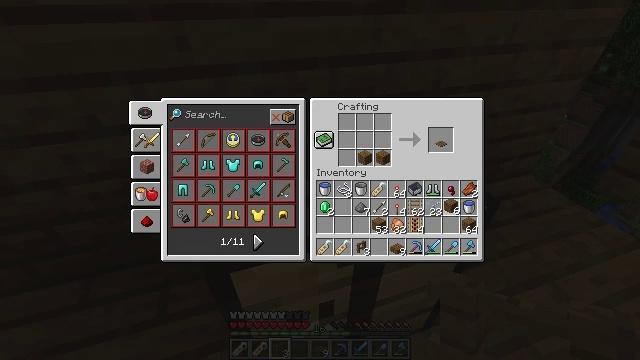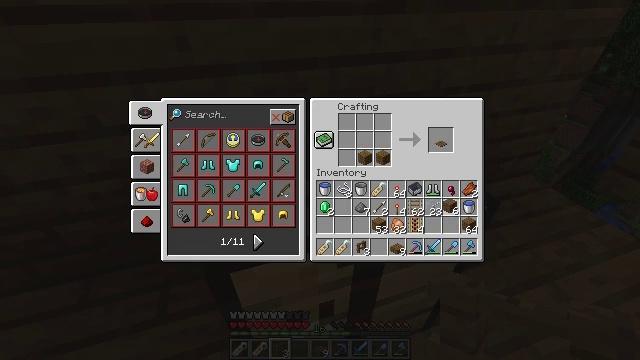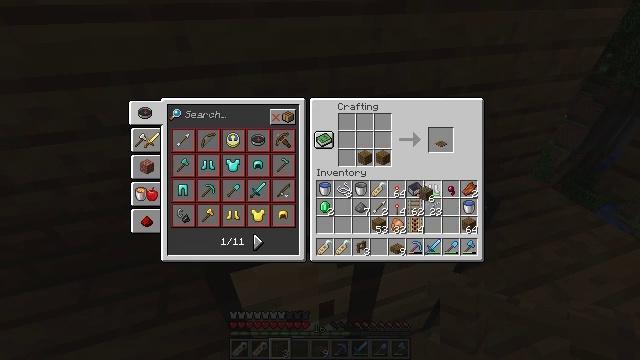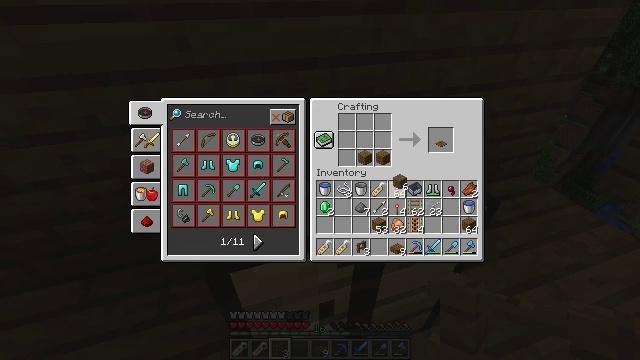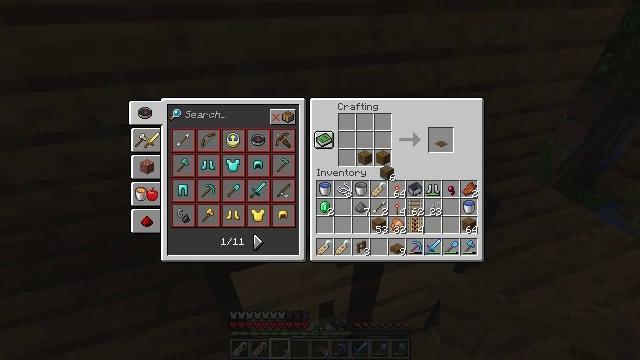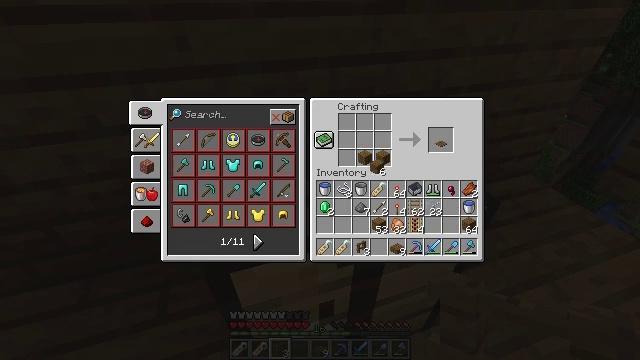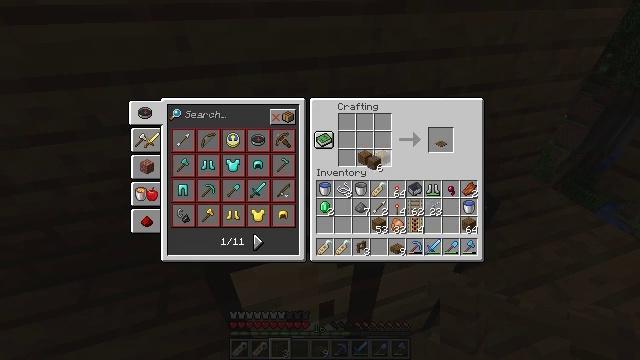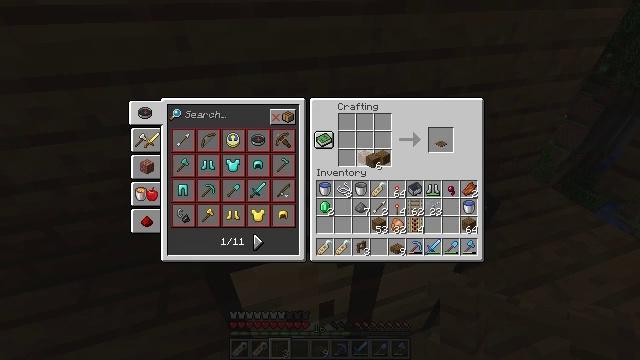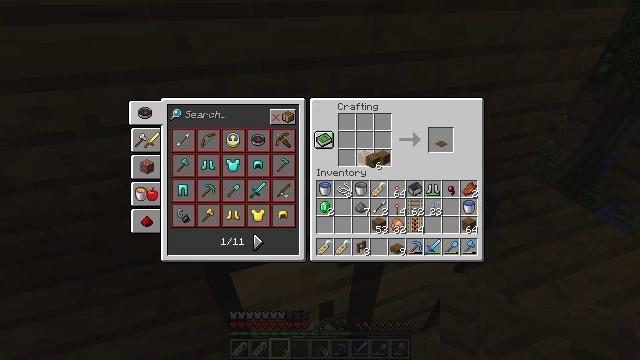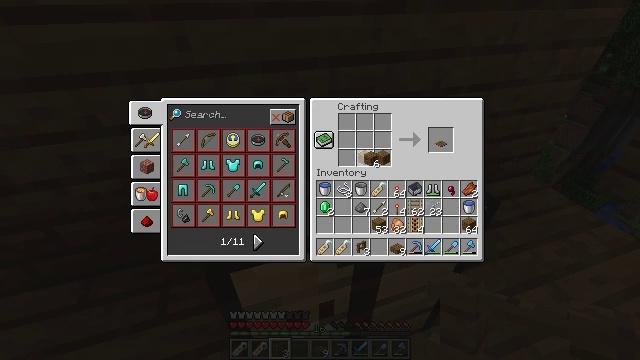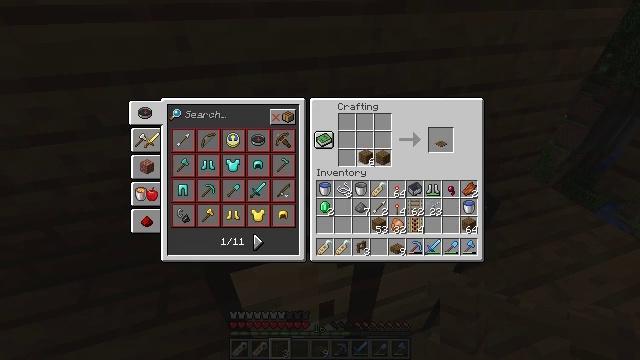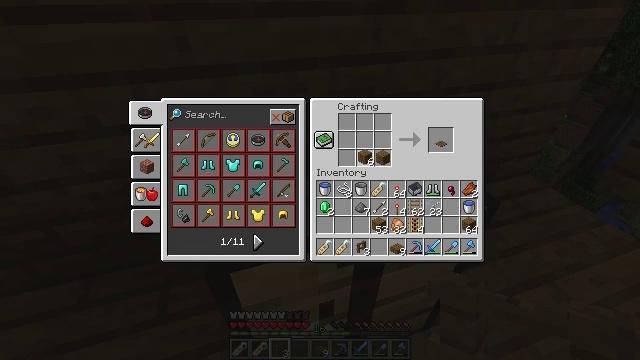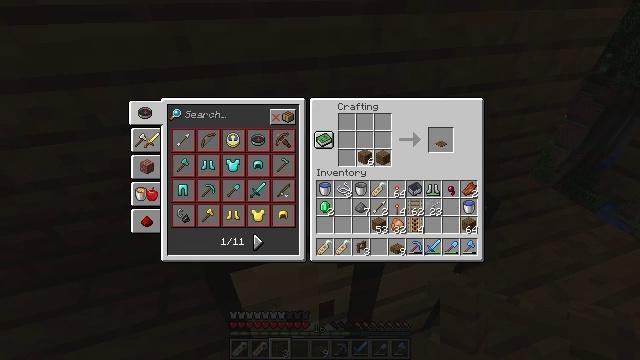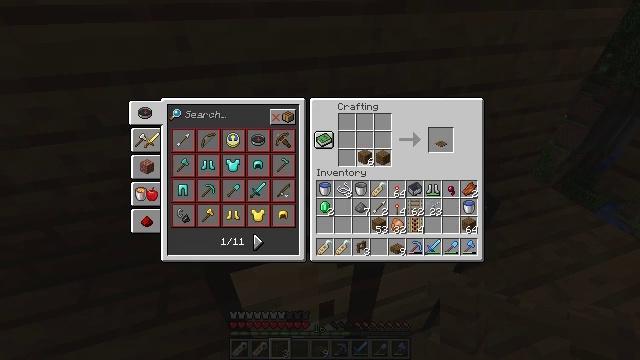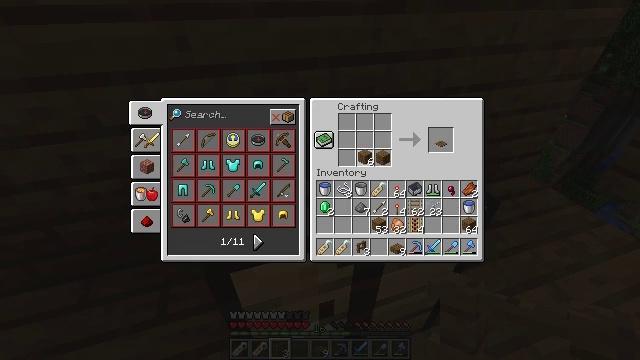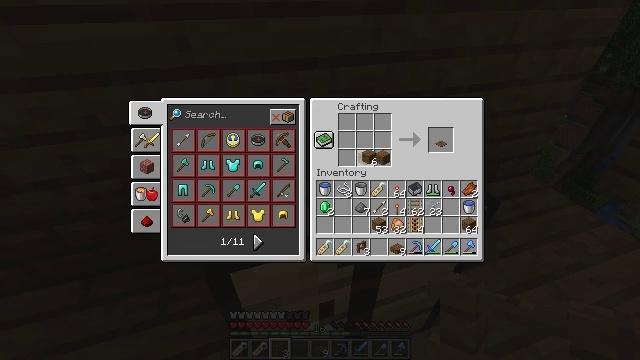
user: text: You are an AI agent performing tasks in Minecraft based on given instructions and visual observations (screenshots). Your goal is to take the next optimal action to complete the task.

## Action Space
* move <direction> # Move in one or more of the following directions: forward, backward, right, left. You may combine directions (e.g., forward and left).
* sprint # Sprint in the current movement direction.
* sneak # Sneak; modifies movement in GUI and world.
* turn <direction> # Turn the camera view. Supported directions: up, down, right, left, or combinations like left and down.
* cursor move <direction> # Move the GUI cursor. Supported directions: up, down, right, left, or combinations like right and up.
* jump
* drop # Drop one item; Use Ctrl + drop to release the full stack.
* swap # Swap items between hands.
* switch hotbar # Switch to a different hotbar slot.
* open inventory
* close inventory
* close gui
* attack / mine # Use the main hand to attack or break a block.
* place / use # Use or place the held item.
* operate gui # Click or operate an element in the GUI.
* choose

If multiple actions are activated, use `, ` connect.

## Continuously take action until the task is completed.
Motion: motion action
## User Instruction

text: Craft a spruce pressure plate.
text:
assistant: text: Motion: no_op
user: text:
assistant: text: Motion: cursor move left and up
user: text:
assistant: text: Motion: cursor move left and up
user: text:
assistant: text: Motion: cursor move left and up
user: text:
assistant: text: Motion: cursor move left
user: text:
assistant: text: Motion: no_op
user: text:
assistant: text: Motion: no_op
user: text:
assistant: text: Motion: no_op
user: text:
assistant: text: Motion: no_op
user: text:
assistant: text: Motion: no_op
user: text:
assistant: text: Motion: no_op
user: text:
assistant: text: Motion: no_op
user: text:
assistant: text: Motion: no_op
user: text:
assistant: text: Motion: no_op
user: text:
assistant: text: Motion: choose
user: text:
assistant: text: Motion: choose
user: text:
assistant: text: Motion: choose
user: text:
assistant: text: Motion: choose
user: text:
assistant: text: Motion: choose
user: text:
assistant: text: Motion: choose
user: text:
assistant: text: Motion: choose
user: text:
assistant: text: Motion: choose
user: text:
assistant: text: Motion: no_op
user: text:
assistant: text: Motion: no_op
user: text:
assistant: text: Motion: cursor move left
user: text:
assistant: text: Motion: no_op
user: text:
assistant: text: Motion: no_op
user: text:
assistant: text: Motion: no_op
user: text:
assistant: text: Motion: no_op
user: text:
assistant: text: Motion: no_op